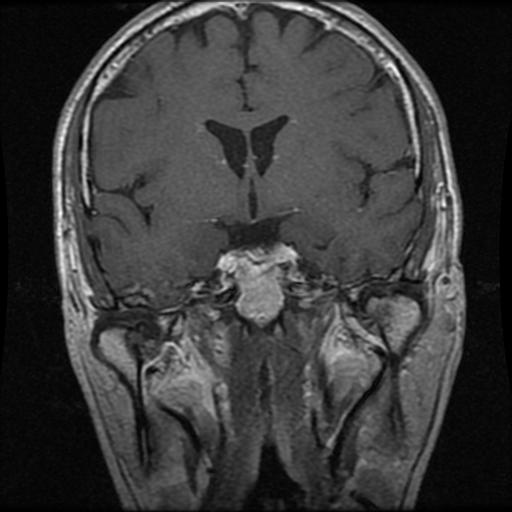
Label: pituitary